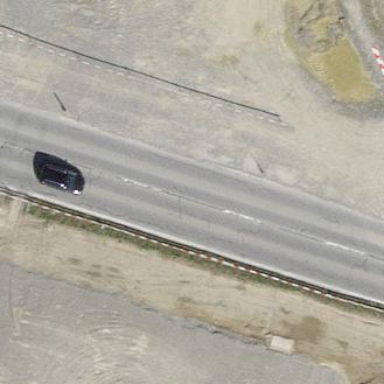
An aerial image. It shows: Asphalt road that is secondary route leading to roundabout.